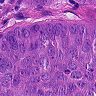
Metastatic tissue present: yes